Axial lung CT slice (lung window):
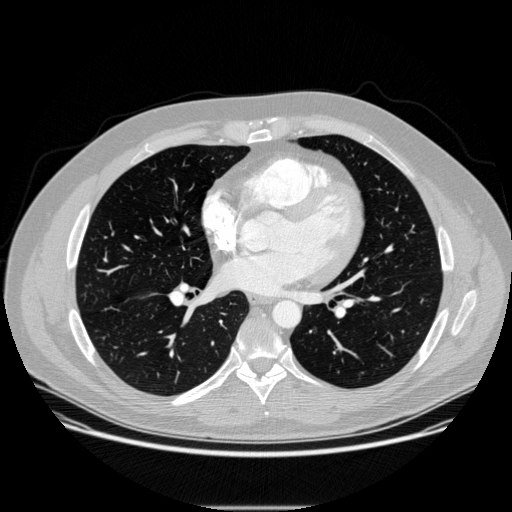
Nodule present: no